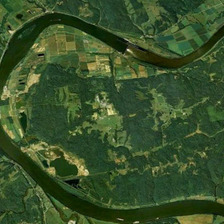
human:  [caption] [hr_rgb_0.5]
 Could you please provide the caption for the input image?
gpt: many green trees are in two sides of a curved river .

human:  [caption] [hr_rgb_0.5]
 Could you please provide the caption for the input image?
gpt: many green trees are in two sides of a curved river .

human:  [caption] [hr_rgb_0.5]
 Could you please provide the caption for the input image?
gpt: many green trees are in two sides of a curved river .

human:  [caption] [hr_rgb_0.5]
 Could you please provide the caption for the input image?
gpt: many green trees are in two sides of a curved river .

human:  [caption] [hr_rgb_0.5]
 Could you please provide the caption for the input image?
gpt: many green trees are in two sides of a curved river .